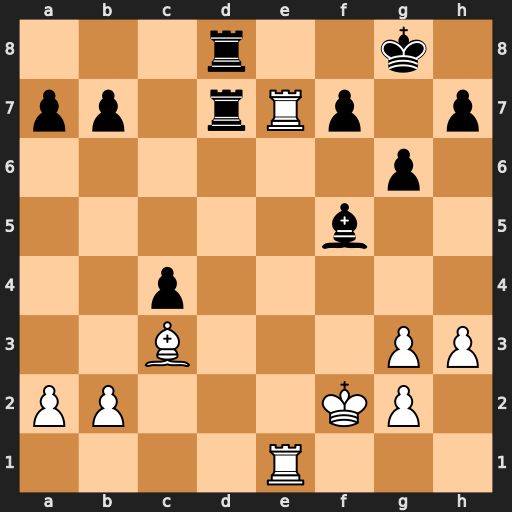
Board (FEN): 3r2k1/pp1rRp1p/6p1/5b2/2p5/2B3PP/PP3KP1/4R3
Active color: w
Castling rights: -
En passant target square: -
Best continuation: Re8+ Rxe8 Rxe8#